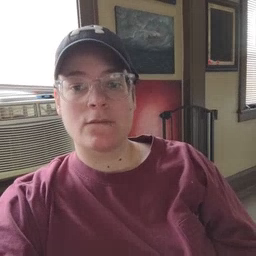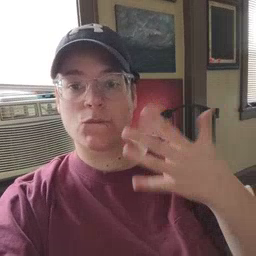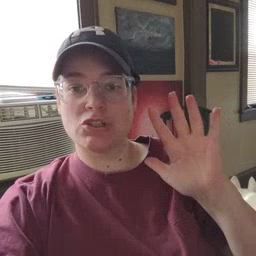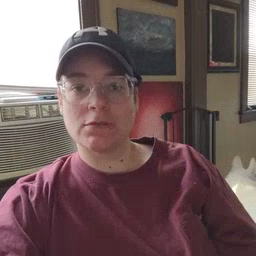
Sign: finish